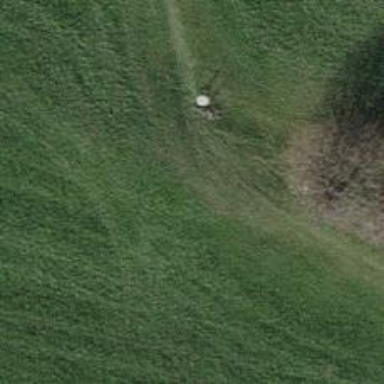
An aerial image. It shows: Path covered with grass.